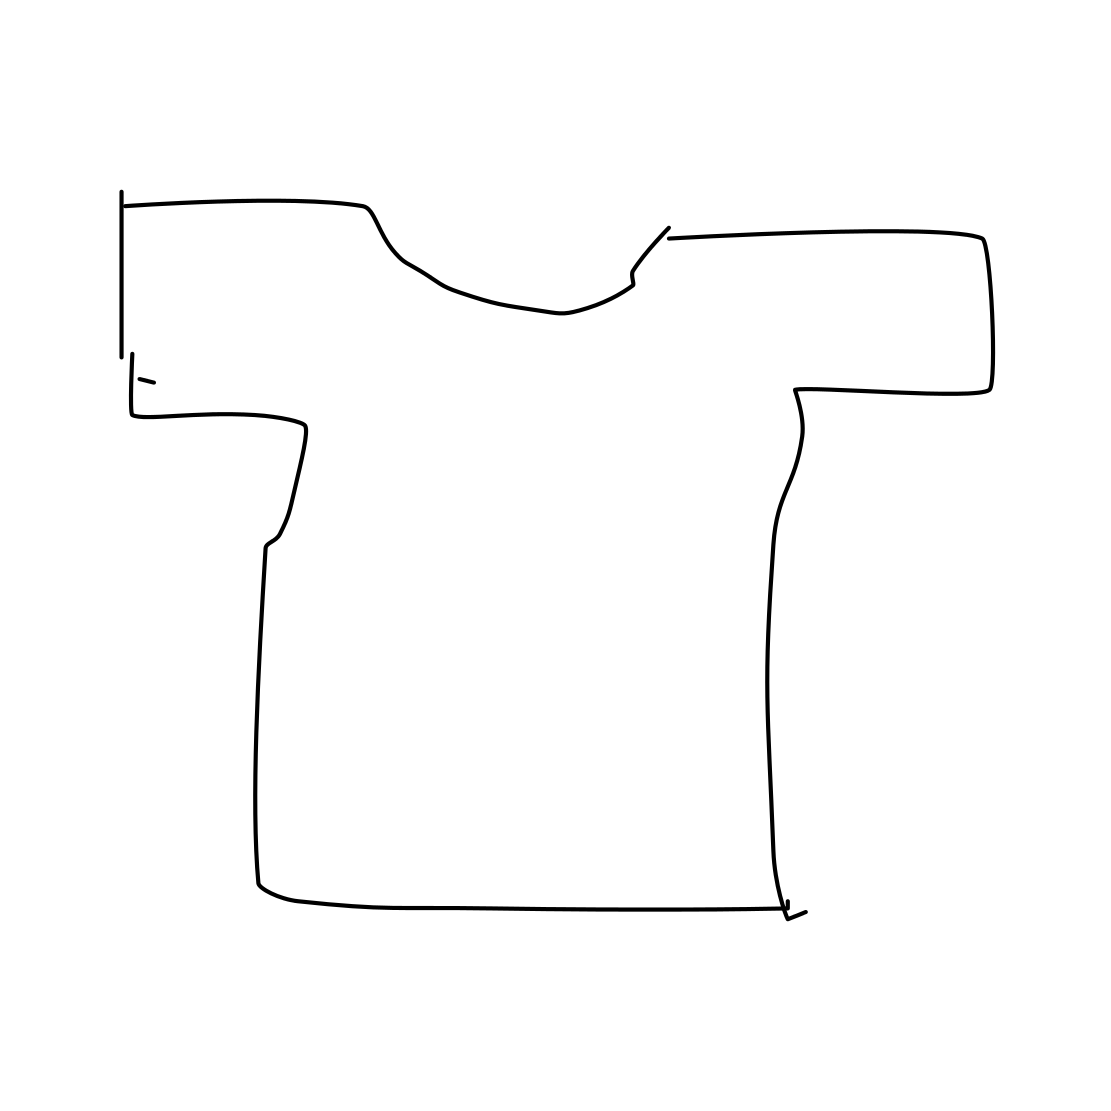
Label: t-shirt